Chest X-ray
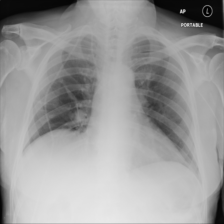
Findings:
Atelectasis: positive
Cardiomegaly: negative
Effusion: negative
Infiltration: negative
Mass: negative
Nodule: negative
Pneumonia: negative
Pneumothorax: negative
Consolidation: negative
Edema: negative
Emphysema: negative
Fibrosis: negative
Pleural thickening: negative
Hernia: negative